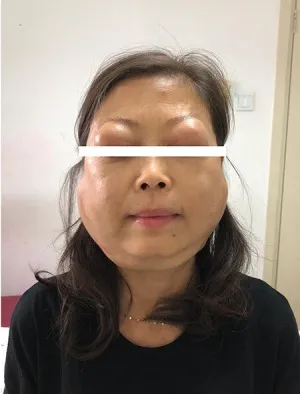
(A) On admission.
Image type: medical_photograph (oral_photograph)